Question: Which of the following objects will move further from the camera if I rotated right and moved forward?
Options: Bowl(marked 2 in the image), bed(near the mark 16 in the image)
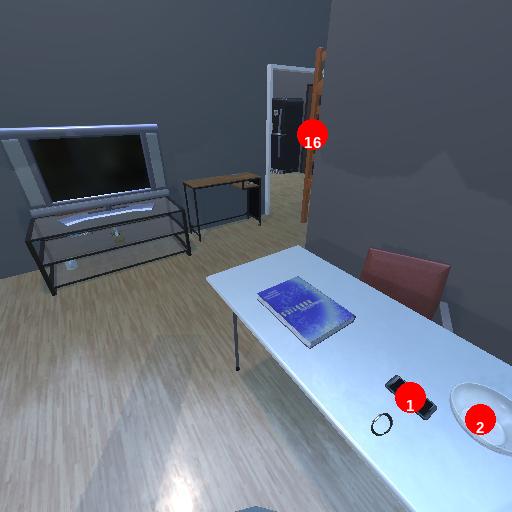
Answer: Bowl(marked 2 in the image)